Question: I'm attempting to create a view with two UIButtons. The code compiles without any error but the buttons don't have any labels and they can't be clicked.

'''
-(id)initWithTabBar {
if ([self init]) {
self.title = @"Tab1";
self.tabBarItem.image = [UIImage imageNamed:@"promoters.png"];
self.navigationItem.title = @"Nav 1";
}
UIButton *button = [UIButton buttonWithType:UIButtonTypeRoundedRect];
[button setTitle:@"Button" forState:UIControlStateNormal];
[button addTarget:self action:@selector(facebookAuthorize) forControlEvents:UIControlEventTouchDown];
[button setFrame:CGRectMake(10, 10, 100, 100)];
[self.view addSubview:button];
[button release];
UIButton *button2 = [UIButton buttonWithType:UIButtonTypeRoundedRect];
[button2 setTitle:@"Button" forState:UIControlStateNormal];
[button2 addTarget:self action:@selector(facebookLogin) forControlEvents:UIControlEventTouchDown];
[button2 setFrame:CGRectMake(110, 10, 100, 100)];
[self.view addSubview:button2];
[button2 release];
return self;
}
'''
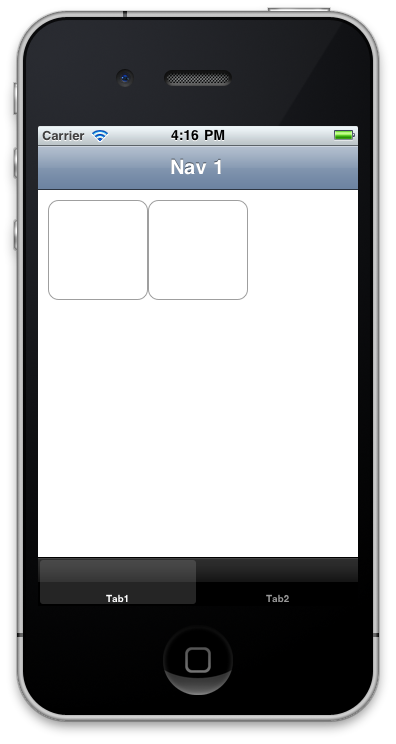
Answer: Don't release those buttons. They are created as autoreleased objects. As described in <URL>:
> You only release or autorelease
objects you own. You take ownership of
an object if you create it using a
method whose name
None of these words appear in , so you don't take responsibility and you are safe to assume it's autoreleased.